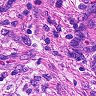
Metastatic tissue present: yes